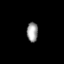
Tissue: lung
Cell type: Endothelial cells
Senescence score: 0.5564
Nuclear area (px): 212
Mean DAPI intensity: 156.321